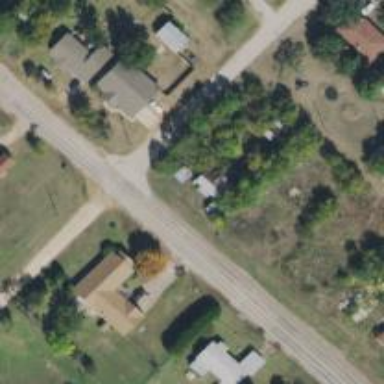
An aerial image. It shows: Road with stop sign.